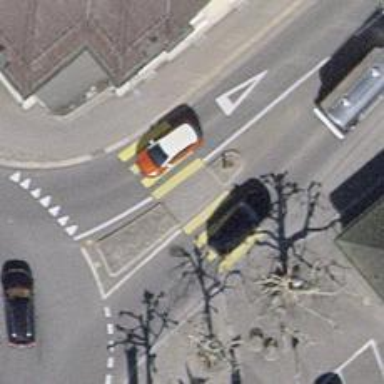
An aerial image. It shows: Traffic calming island.